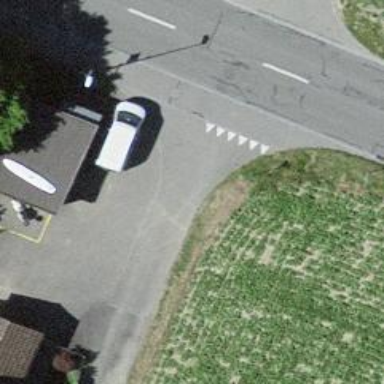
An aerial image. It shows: Road with "give way" sign.